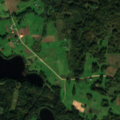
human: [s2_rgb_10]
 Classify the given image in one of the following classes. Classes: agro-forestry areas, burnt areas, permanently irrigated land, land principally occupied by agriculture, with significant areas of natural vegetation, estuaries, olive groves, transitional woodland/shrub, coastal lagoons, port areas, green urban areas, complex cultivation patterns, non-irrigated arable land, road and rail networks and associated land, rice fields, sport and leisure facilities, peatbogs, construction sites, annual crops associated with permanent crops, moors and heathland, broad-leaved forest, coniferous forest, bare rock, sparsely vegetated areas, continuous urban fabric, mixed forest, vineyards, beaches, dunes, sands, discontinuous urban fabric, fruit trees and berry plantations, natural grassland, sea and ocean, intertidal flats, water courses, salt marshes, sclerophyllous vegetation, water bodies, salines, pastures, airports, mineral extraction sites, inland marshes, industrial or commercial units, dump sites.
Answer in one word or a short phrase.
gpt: complex cultivation patterns, land principally occupied by agriculture, with significant areas of natural vegetation, broad-leaved forest, mixed forest, water bodies